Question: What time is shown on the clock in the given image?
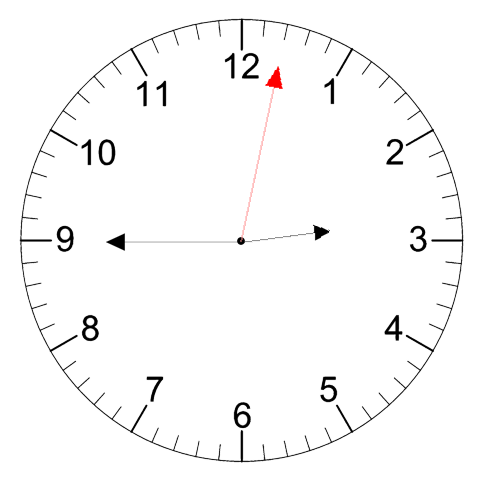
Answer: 02:45:02